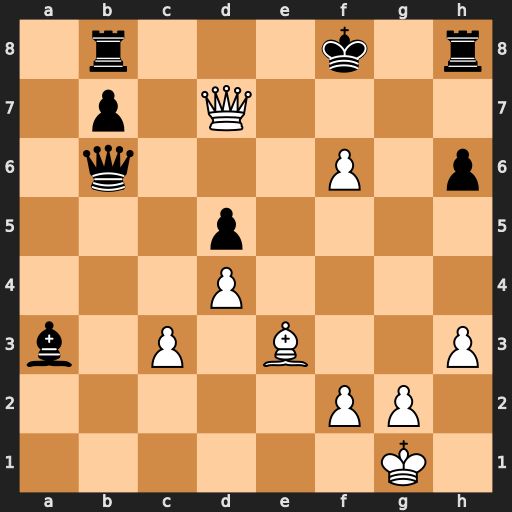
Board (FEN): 1r3k1r/1p1Q4/1q3P1p/3p4/3P4/b1P1B2P/5PP1/6K1
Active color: w
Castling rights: -
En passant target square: -
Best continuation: Qg7+ Ke8 f7+ Kd8 Qxh8+ Ke7 Qxb8